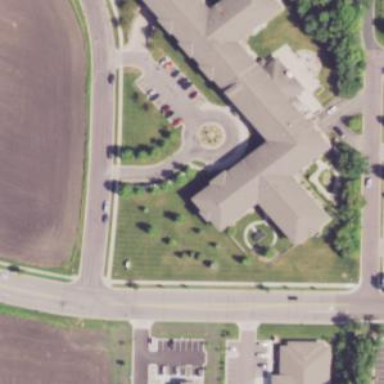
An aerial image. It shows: Building.